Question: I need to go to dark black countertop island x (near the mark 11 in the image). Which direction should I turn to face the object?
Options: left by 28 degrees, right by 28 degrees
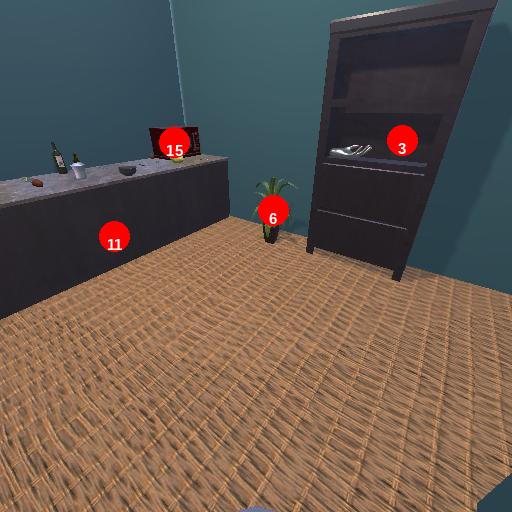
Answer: left by 28 degrees